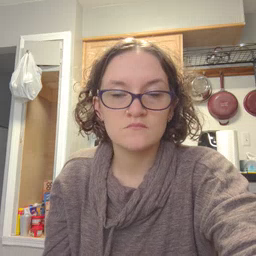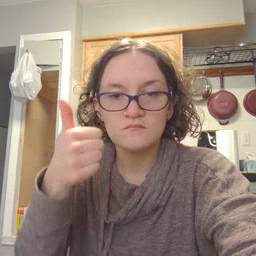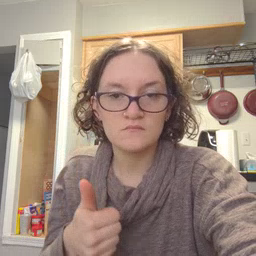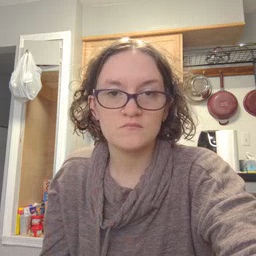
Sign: every